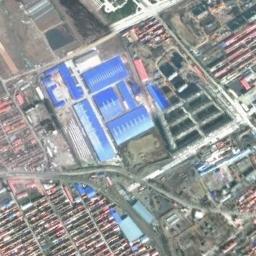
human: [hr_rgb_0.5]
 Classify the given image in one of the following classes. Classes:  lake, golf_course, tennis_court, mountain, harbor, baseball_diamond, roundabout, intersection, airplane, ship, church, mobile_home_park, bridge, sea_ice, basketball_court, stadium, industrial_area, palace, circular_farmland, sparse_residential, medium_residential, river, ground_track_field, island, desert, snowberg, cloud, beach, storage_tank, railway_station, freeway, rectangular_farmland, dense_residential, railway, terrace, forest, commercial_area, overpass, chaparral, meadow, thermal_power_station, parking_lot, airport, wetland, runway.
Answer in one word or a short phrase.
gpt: industrial_area